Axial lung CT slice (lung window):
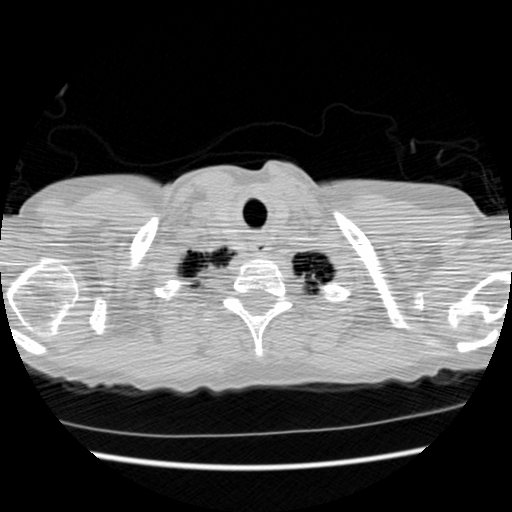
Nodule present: no